The image is the raw time-domain waveform of a rolling-element bearing's vibration signal. Diagnose the bearing from this image, choosing from: normal, inner_race, outer_race, ball.
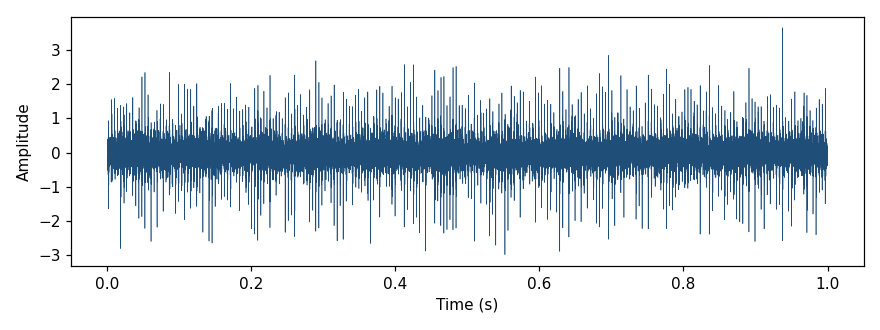
Answer: outer_race